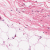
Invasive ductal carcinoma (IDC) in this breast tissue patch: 0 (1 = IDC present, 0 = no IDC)